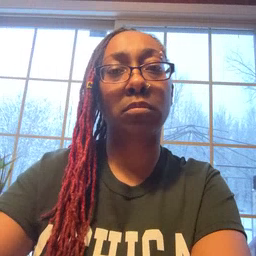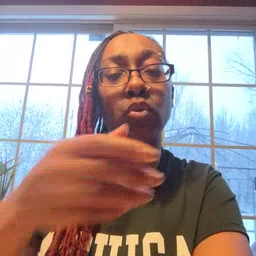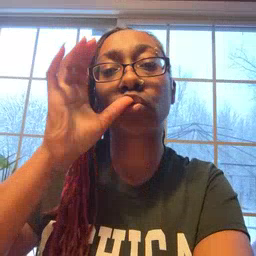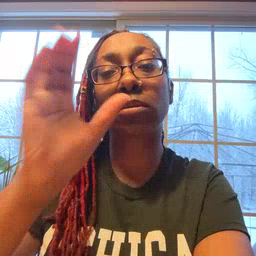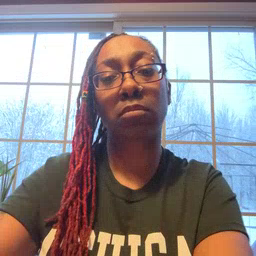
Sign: drink